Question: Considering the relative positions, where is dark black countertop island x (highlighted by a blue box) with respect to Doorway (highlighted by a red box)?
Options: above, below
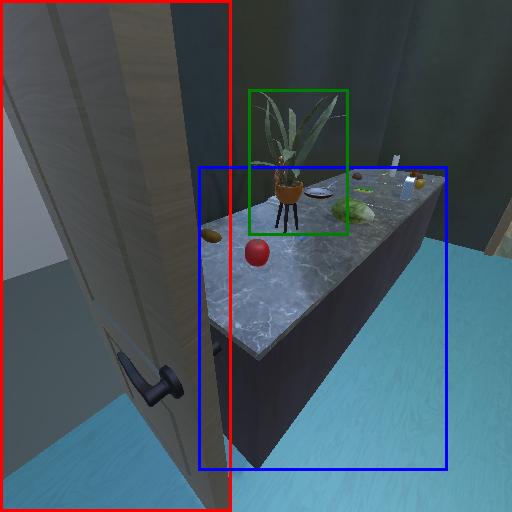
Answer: above